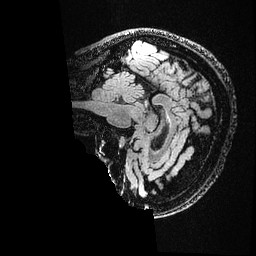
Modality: FLAIR
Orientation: sagittal
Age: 50
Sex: female
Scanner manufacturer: ge
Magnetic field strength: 3 T
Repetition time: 4.802 s
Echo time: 0.1156 s